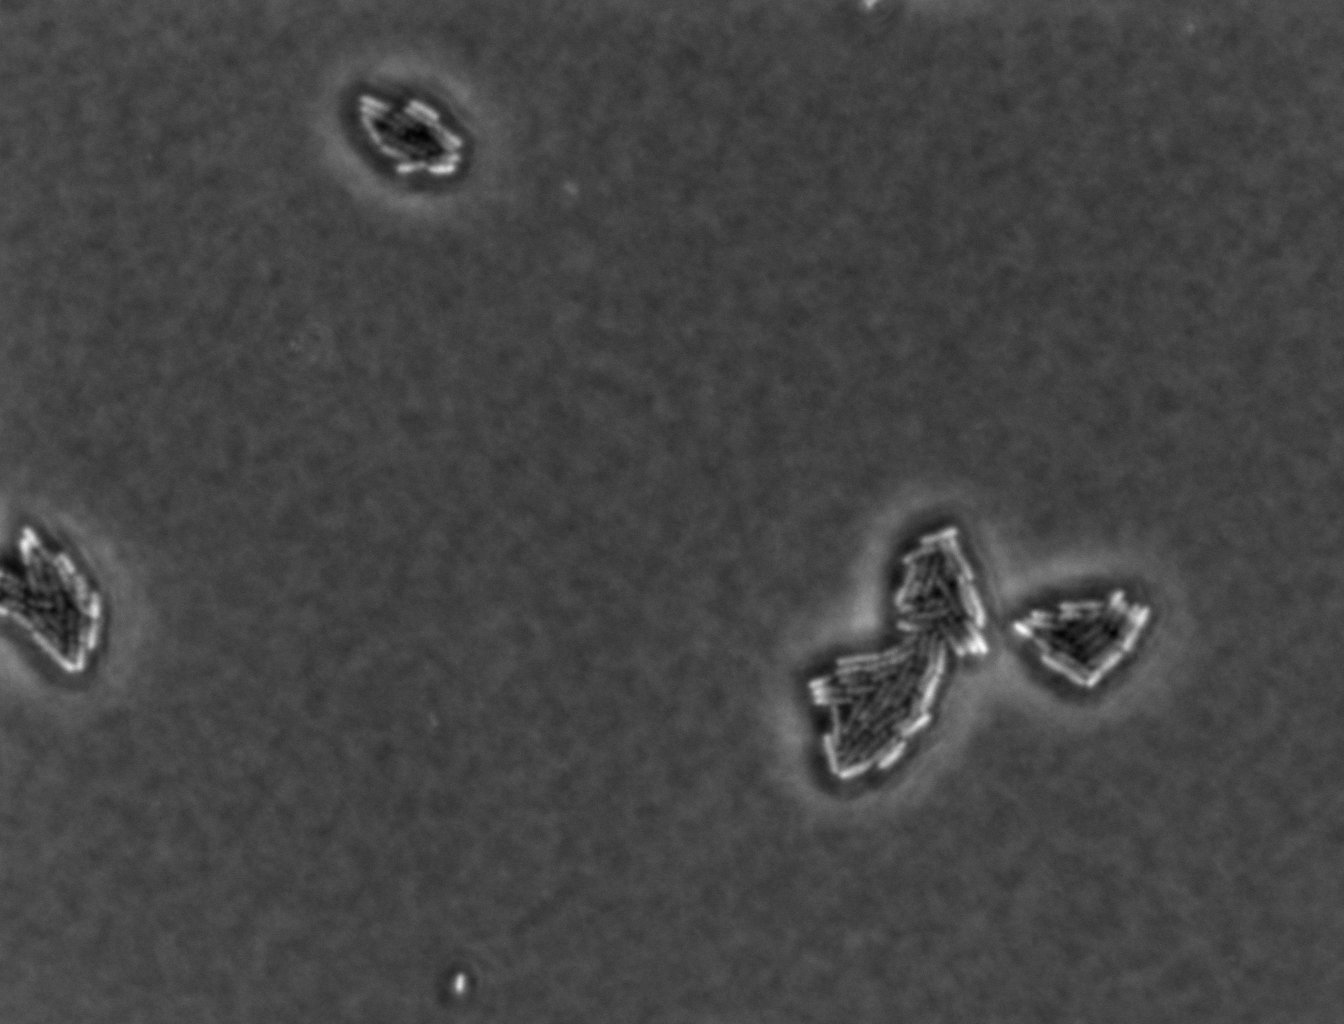
various_fewshot